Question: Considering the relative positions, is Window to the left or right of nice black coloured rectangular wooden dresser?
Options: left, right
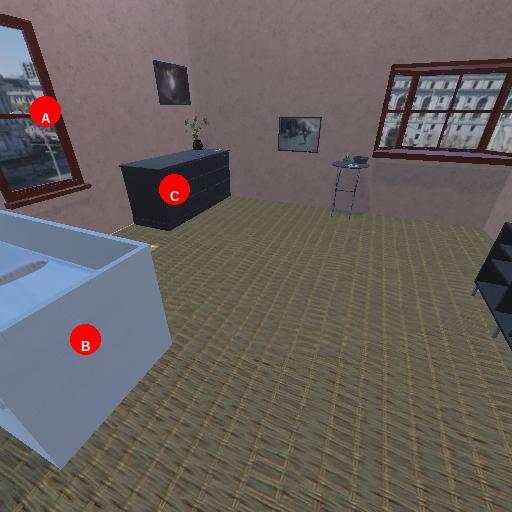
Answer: left